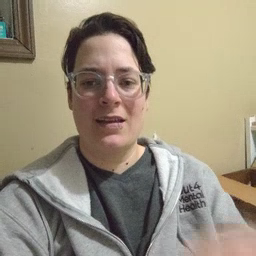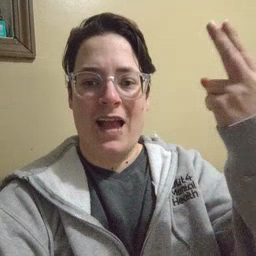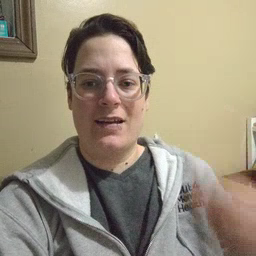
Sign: high